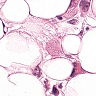
Metastatic tissue present: yes